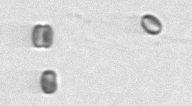
Label: Thalassiosira_sp_aff_mala